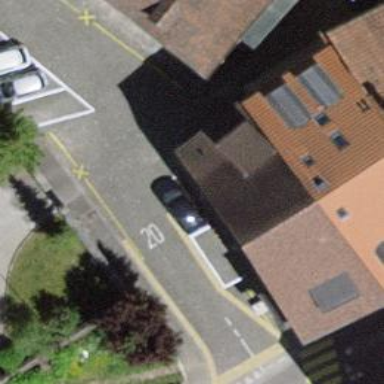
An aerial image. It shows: Living street.